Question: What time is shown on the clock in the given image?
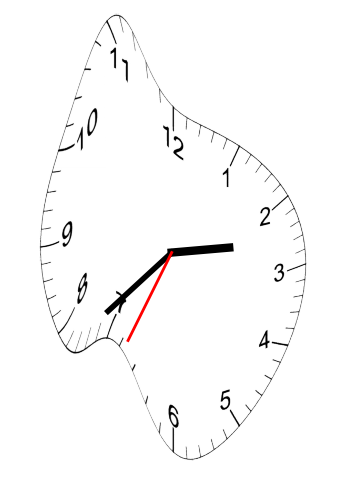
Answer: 02:37:34